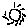
Label: sun